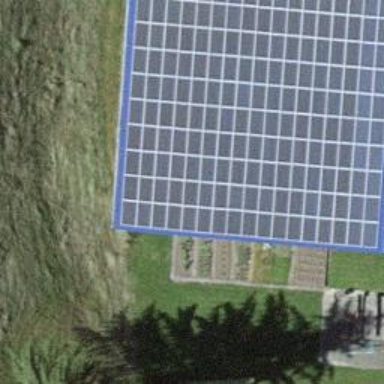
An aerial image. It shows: Solar power generator using photovoltaic panels.